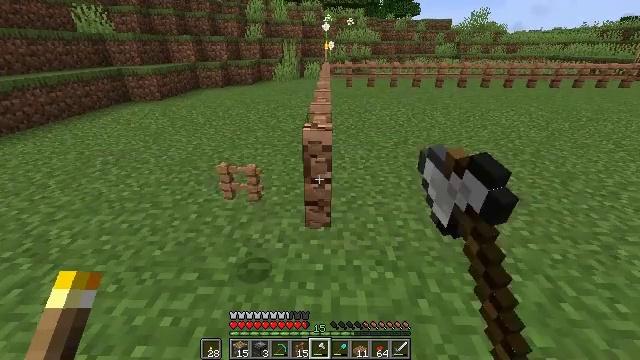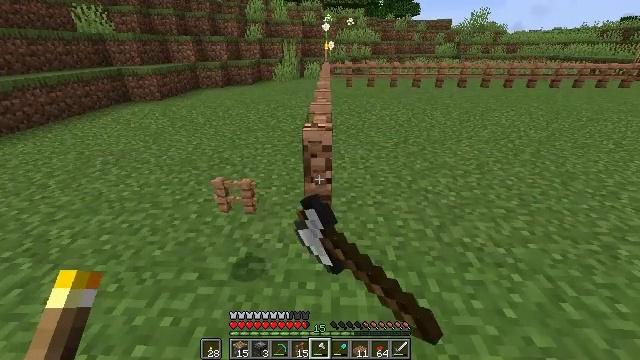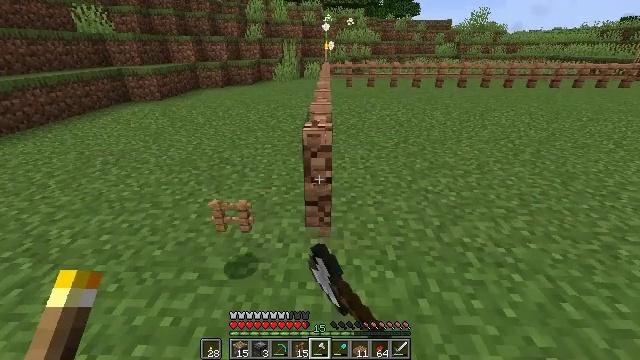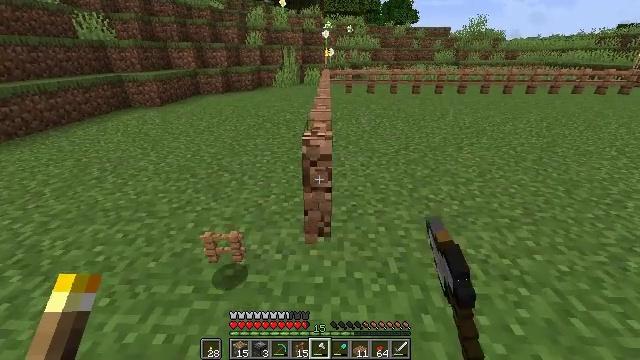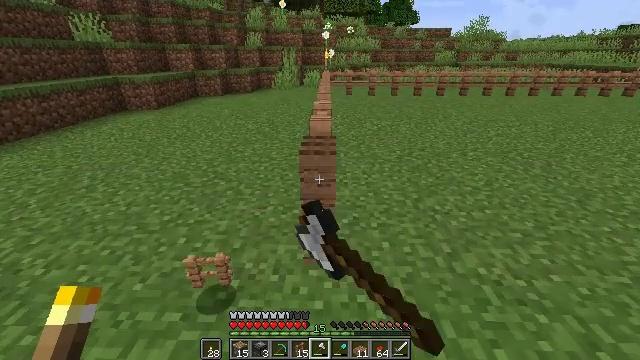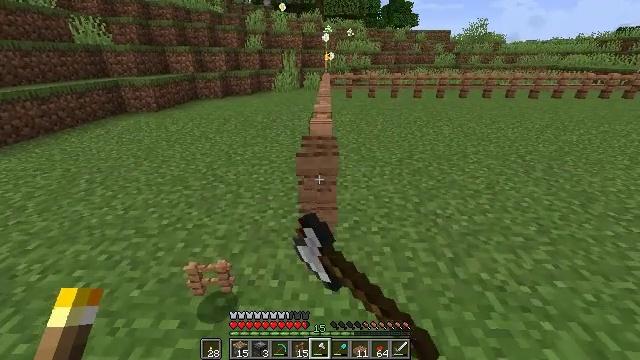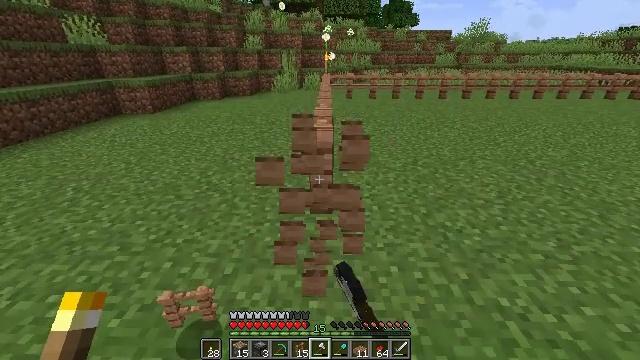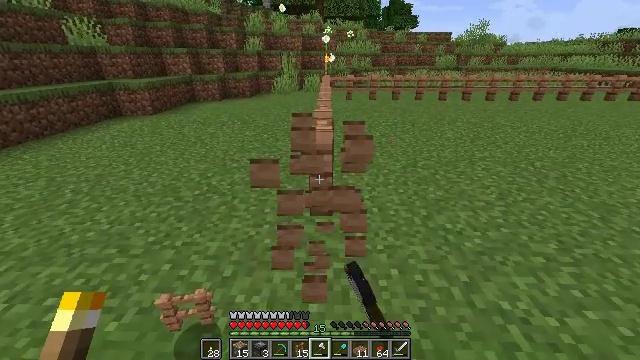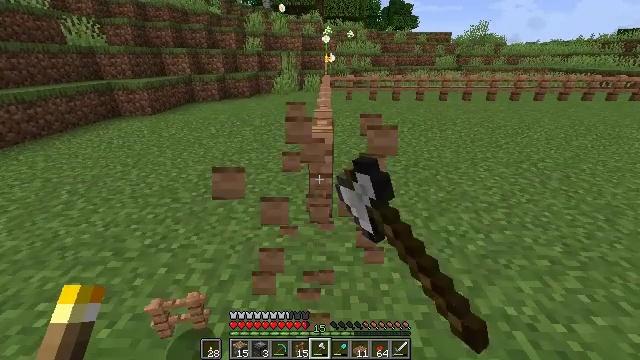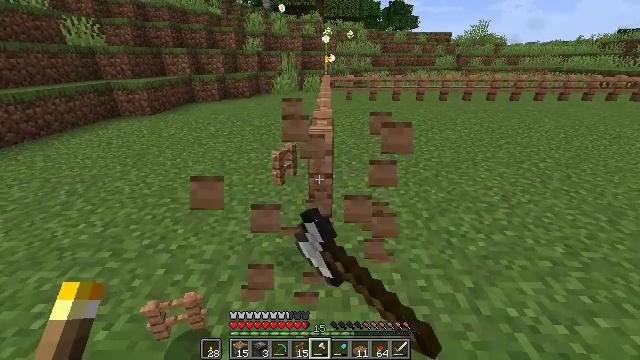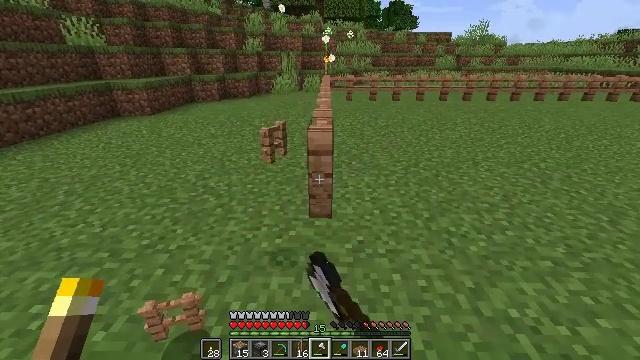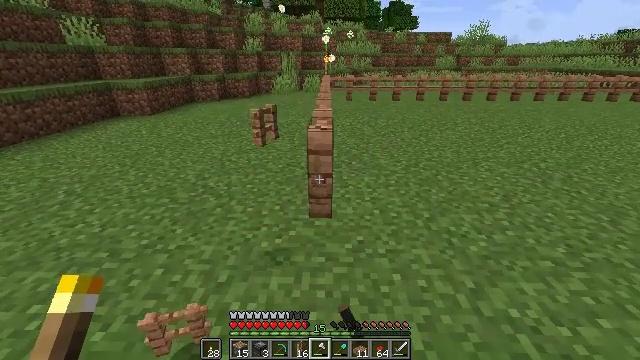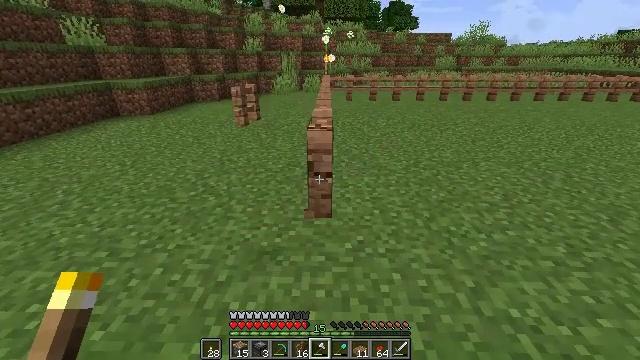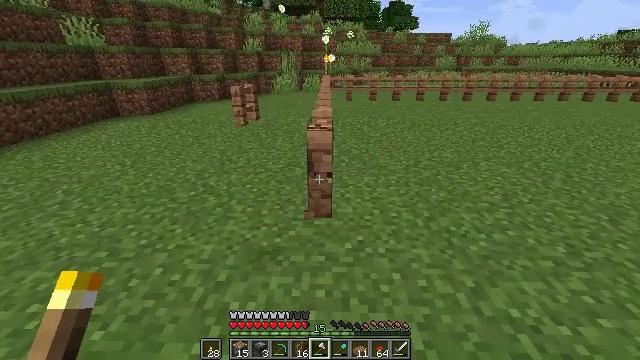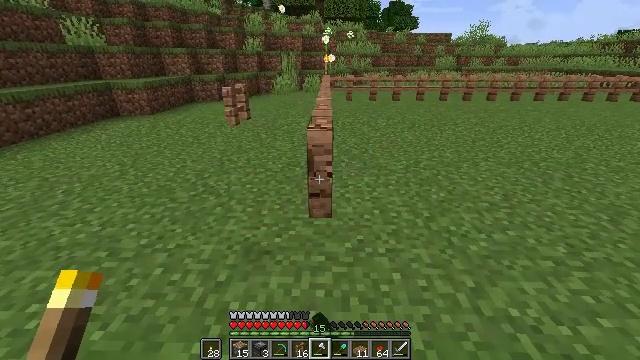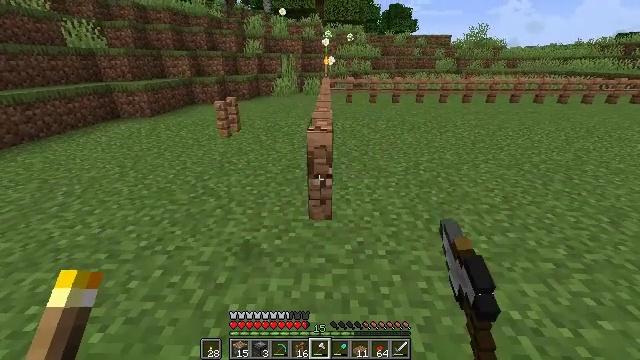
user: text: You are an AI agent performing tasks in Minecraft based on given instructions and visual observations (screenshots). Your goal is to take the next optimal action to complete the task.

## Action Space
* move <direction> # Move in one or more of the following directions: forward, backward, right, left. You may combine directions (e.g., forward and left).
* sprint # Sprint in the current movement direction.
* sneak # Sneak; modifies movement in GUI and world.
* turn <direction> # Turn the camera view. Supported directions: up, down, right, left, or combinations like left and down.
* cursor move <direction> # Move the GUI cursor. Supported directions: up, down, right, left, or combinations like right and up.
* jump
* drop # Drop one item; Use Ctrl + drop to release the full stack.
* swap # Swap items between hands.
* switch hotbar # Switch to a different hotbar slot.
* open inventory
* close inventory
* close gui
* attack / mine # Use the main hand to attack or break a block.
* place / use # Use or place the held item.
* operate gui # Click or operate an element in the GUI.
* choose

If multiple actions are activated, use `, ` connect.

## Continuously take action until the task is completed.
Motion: motion action
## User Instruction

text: Gather the jungle fence pieces.
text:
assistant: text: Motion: attack / mine
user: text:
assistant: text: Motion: attack / mine
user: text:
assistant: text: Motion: move forward, turn up, attack / mine
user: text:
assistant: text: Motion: move forward, attack / mine
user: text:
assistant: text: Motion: move forward, attack / mine
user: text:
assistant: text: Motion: attack / mine
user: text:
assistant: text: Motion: attack / mine
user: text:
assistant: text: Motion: attack / mine
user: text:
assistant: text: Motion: attack / mine
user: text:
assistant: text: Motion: attack / mine
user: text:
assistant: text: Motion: attack / mine
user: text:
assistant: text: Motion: attack / mine
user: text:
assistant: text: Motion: attack / mine
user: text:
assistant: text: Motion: attack / mine
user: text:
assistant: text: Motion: attack / mine
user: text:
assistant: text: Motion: move forward, attack / mine
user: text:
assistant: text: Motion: move forward, attack / mine
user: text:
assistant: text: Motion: move forward, attack / mine
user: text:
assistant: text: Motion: move forward, attack / mine
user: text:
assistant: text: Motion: attack / mine
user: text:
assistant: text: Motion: attack / mine
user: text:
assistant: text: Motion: attack / mine
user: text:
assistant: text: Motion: attack / mine
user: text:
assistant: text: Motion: move forward, attack / mine
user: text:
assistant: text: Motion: move forward, attack / mine
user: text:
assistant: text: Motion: move forward, attack / mine
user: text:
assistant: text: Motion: move forward, attack / mine
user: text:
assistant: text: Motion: move forward, attack / mine
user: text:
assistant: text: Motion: attack / mine
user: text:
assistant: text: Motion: attack / mine